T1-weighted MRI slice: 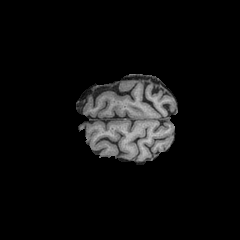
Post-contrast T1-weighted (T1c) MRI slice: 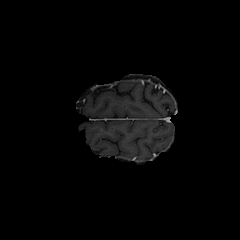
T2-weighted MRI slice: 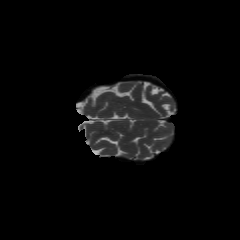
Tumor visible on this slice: no